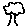
Label: tree